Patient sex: M
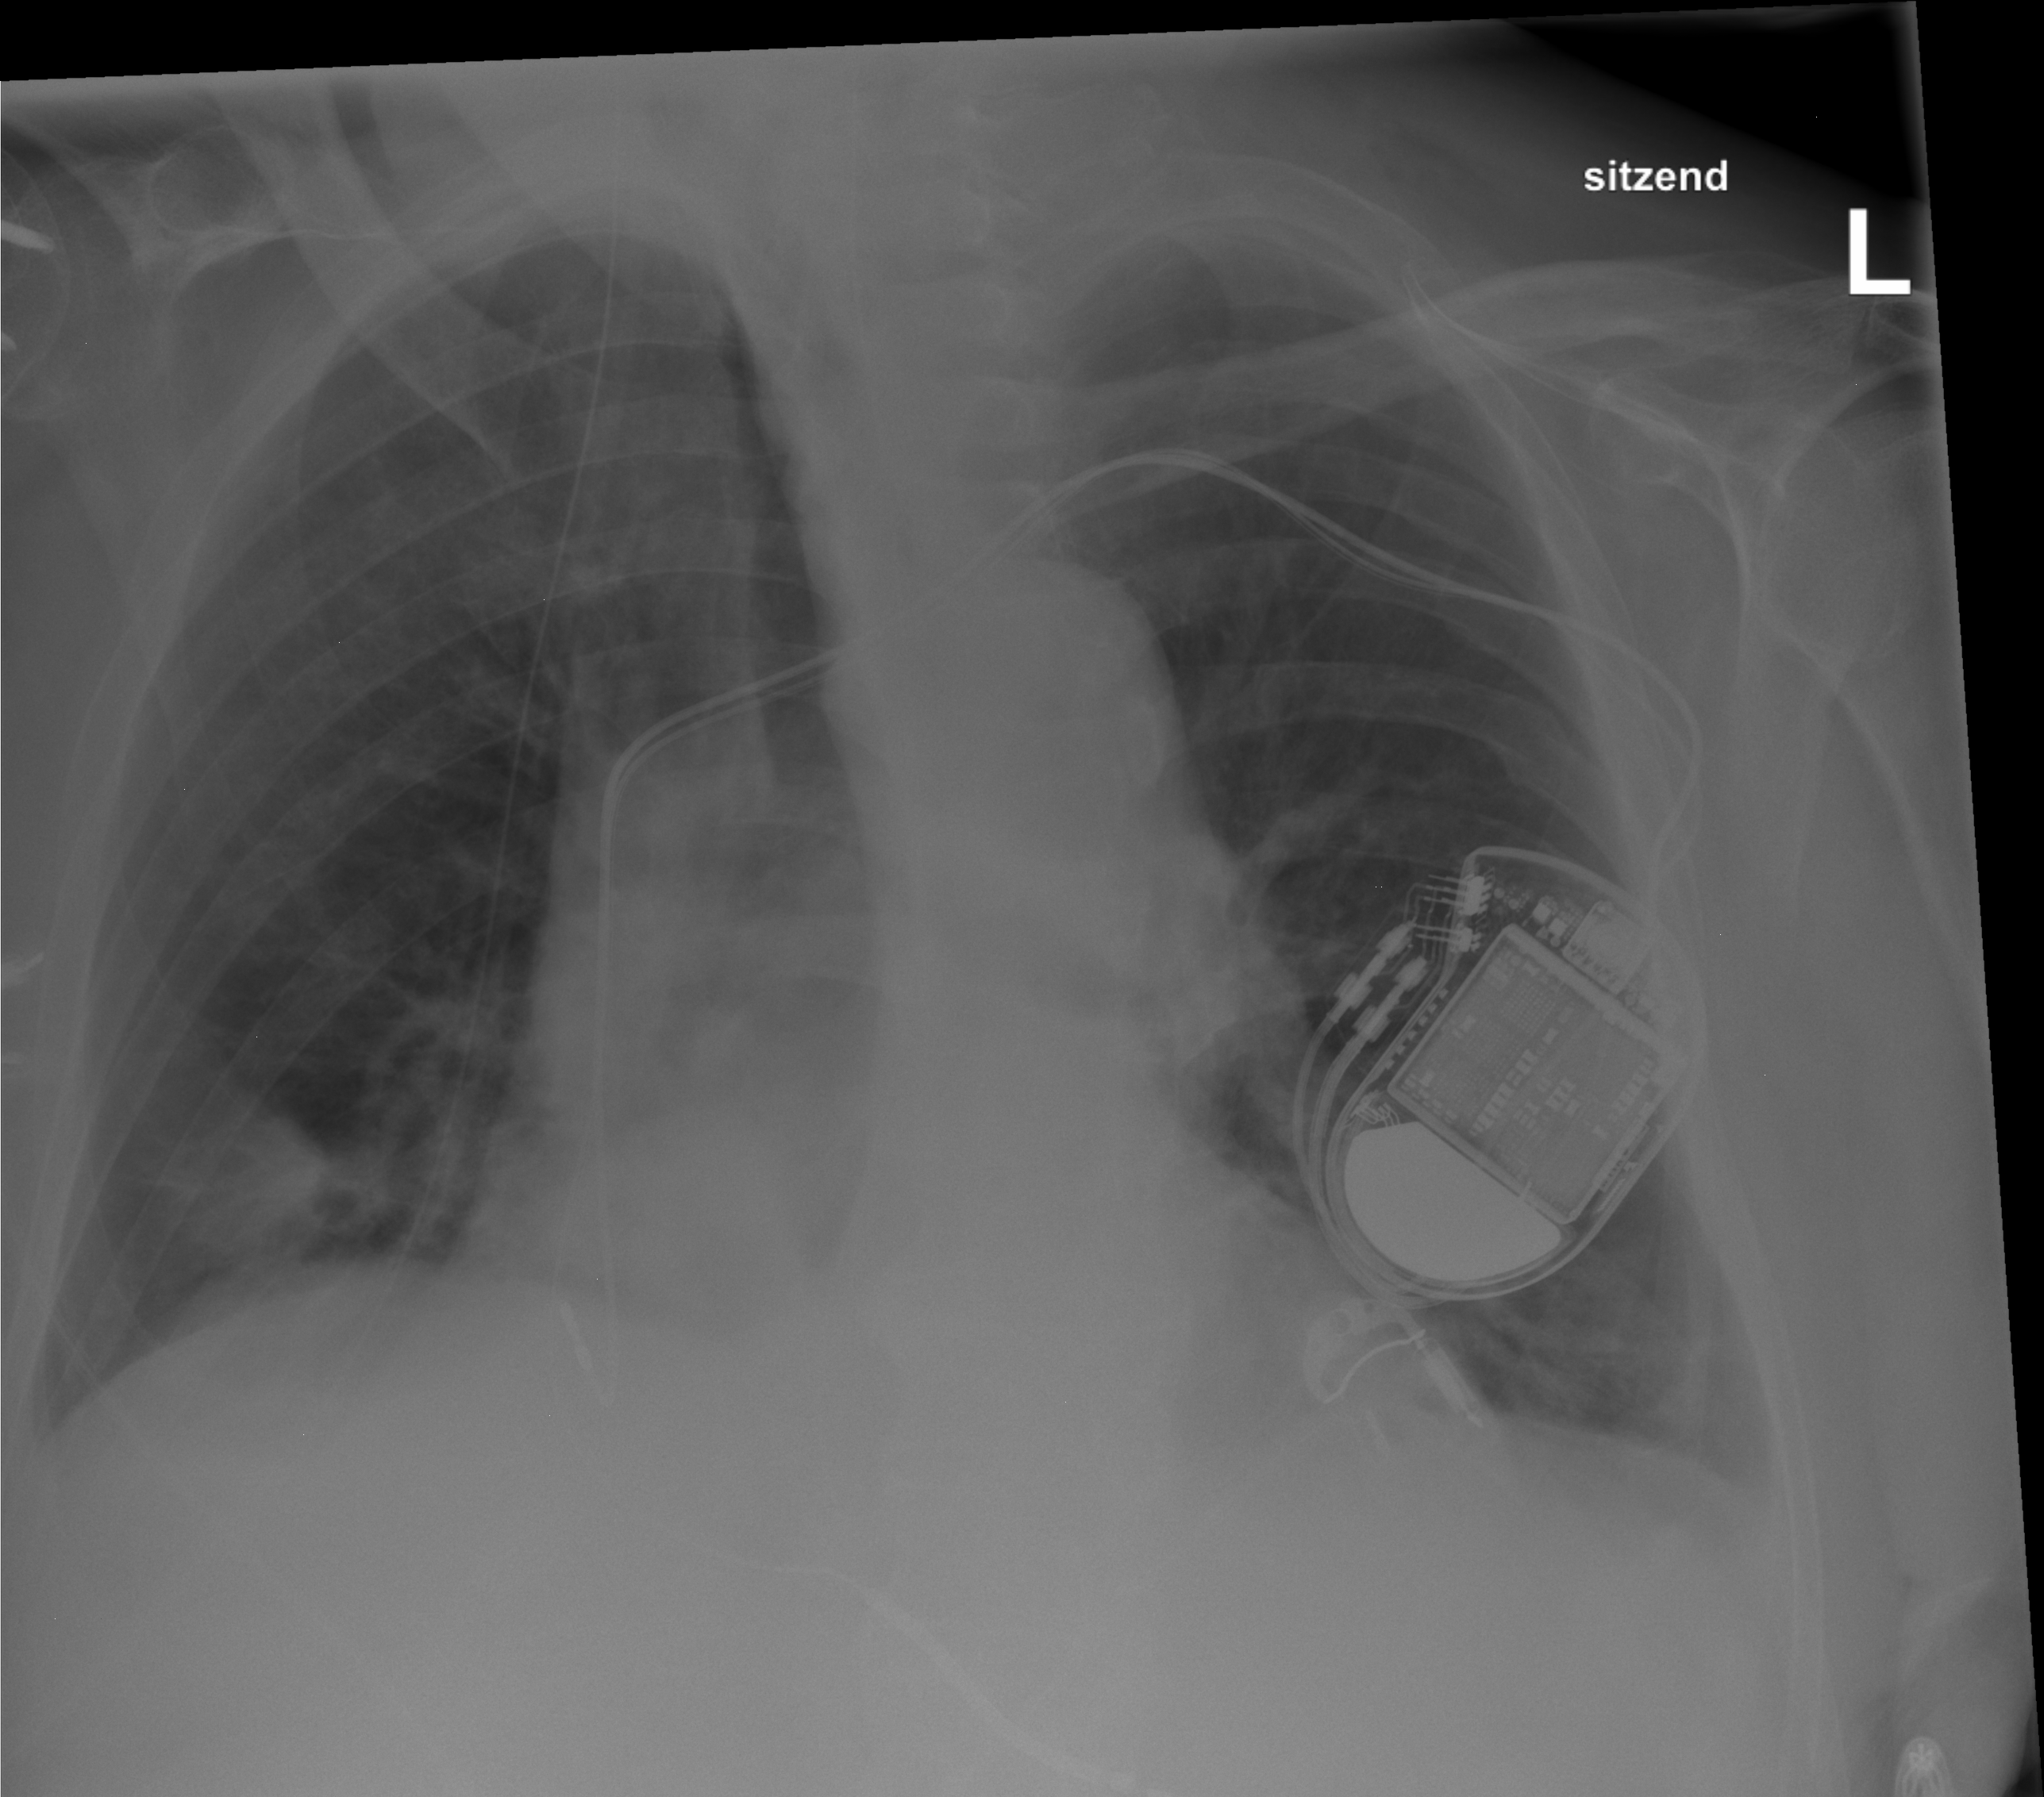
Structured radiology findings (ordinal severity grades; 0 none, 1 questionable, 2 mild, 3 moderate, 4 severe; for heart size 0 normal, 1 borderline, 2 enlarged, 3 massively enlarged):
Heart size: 2
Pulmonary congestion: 2
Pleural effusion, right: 0
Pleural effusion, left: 2
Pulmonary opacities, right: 2
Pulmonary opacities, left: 0
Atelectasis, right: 0
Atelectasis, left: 0